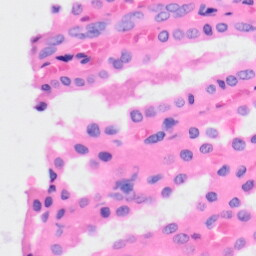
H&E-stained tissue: Kidney